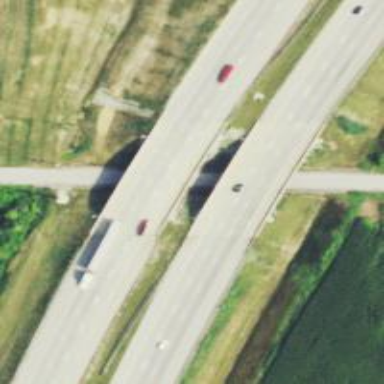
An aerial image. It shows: Motorway bridge with asphalt surface.